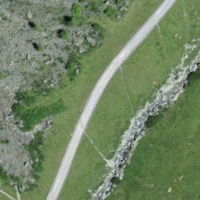
EUNIS habitat code: 26
Species observed at this site:
Lotus corniculatus